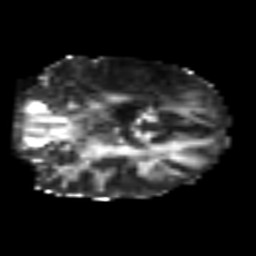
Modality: FA
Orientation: coronal
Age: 44
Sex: female
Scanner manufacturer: siemens
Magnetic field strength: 3 T
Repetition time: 6.1 s
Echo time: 0.101 s